CT angiography, arterial phase; slice 267 of 316; volume shape [512, 512, 316], voxel spacing [0.8945, 0.8945, 2.0] mm
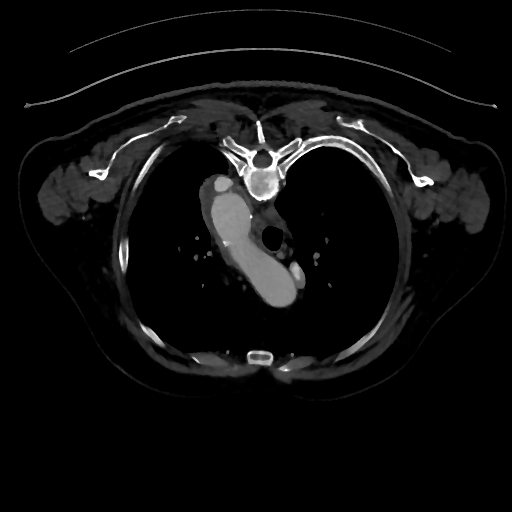
True lumen volume: 396.1 mL
False lumen volume: 224.21 mL